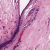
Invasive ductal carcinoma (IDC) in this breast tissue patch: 0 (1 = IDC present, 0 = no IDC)